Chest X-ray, PA view. Patient: 70 years old, sex M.
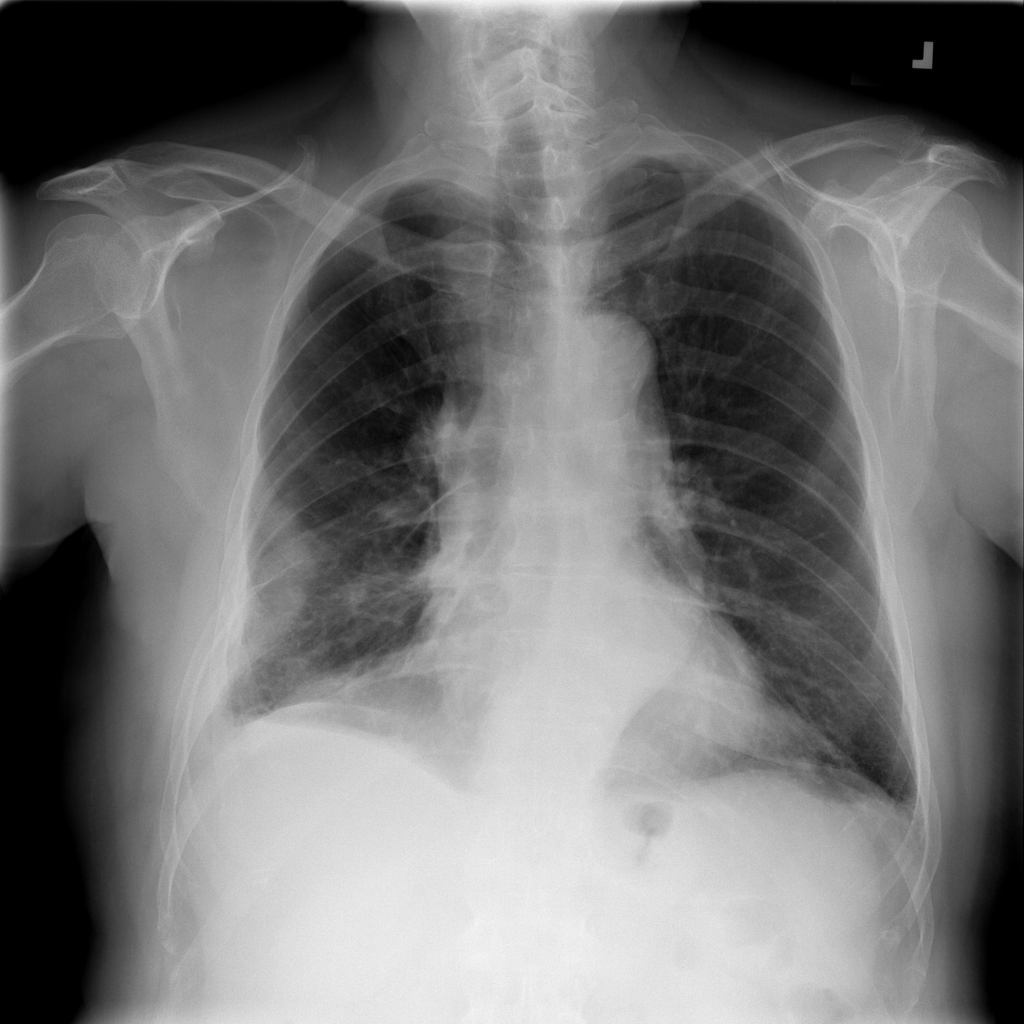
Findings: No Finding